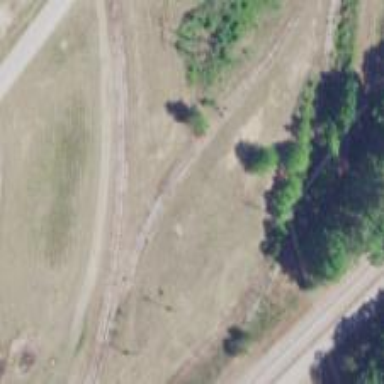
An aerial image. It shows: Rail spur service.